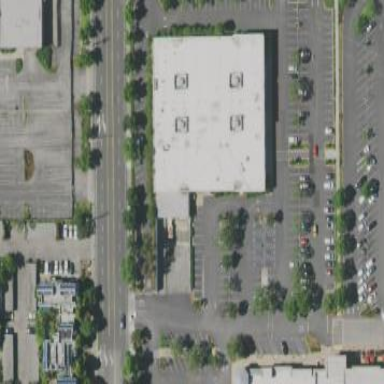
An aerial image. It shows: Retail building.